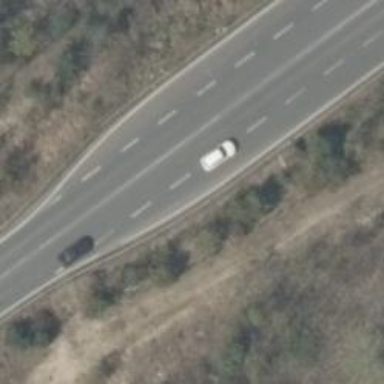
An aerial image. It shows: Asphalt trunk link road.